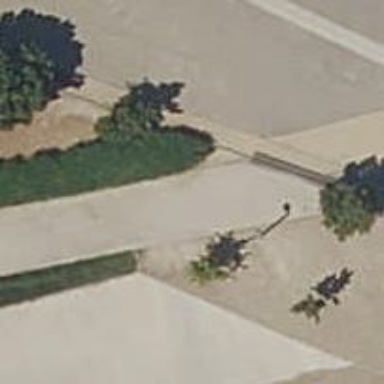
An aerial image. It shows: Paved footway.